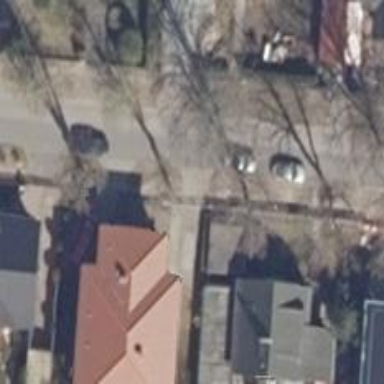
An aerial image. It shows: Residential road with concrete plates surface.